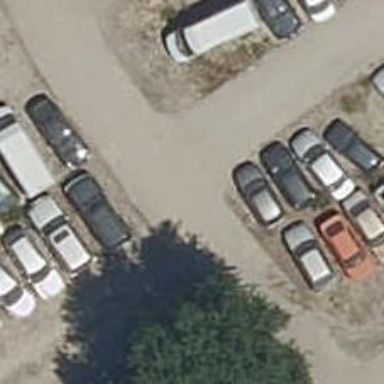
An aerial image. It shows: Road serving as parking aisle.